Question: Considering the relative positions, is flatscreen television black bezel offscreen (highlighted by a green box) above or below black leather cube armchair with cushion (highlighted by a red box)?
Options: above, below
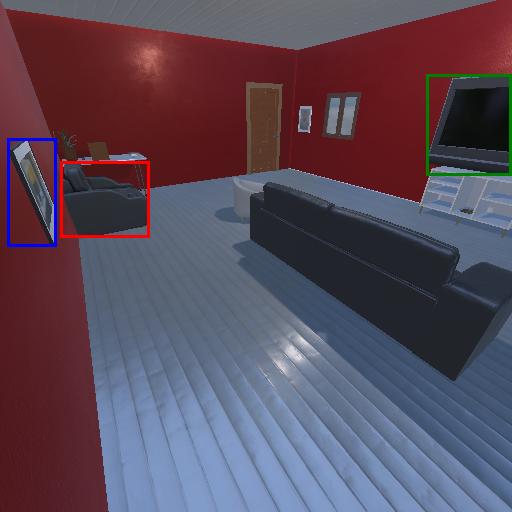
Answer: above